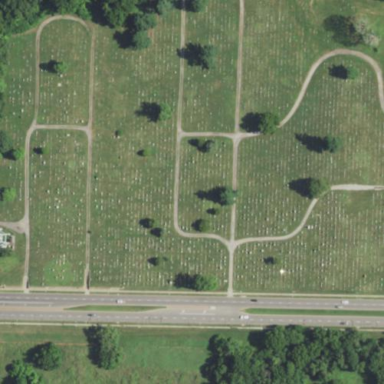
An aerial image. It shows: Cemetery.